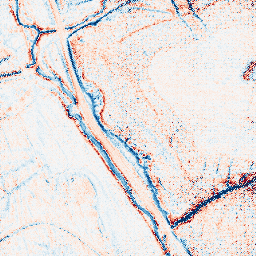
Category: edge_preserving
Decomposition family: anisotropic_diffusion
Decomposition parameters: iterations: 50
kappa: 100
gamma: 0.05
Upsampling method: regularized
Upsampling parameters: scale: 4
lambda_reg: 0.1
Upsampling scale: 4